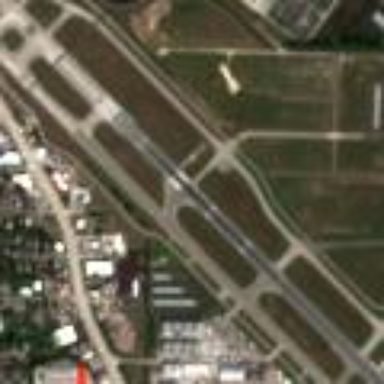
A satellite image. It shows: View of runway in airport.